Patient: sex F, age 71
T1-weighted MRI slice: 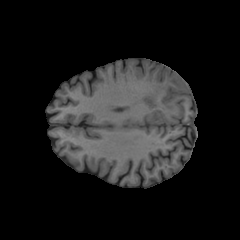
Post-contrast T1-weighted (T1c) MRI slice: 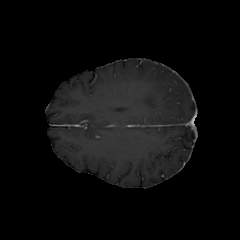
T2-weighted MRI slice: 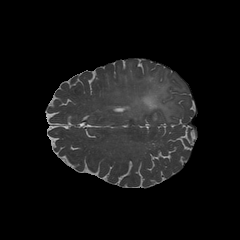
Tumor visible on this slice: yes
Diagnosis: Astrocytoma, IDH-mutant
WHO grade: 2